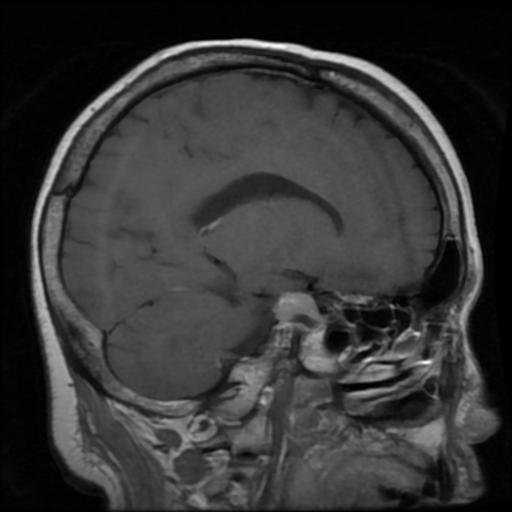
Label: pituitary